Interaction volume radius: 10 \u00c5
Interaction volume height: 10 \u00c5
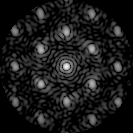
Disorder parameter: 0.3554